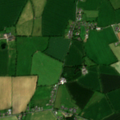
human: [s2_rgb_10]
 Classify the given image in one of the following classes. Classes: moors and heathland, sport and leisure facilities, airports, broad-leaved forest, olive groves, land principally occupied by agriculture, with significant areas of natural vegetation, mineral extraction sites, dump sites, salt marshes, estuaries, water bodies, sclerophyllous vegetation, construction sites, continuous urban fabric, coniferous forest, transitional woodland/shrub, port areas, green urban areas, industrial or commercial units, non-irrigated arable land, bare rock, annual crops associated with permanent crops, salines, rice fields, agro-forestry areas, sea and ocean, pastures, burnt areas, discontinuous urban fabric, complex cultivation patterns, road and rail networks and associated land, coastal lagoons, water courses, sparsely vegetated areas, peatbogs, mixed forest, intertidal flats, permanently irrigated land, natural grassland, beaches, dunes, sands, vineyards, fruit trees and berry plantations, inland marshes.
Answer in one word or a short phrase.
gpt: non-irrigated arable land, pastures